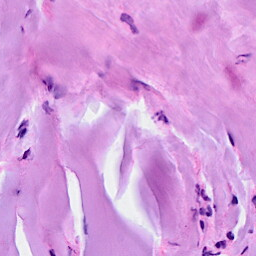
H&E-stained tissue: Breast